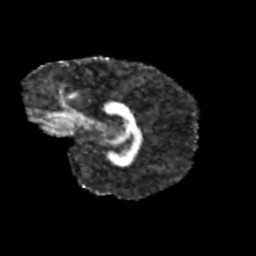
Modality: FA
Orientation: sagittal
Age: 9
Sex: female
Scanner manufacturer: siemens
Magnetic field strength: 3 T
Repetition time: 3.8 s
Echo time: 0.07 s